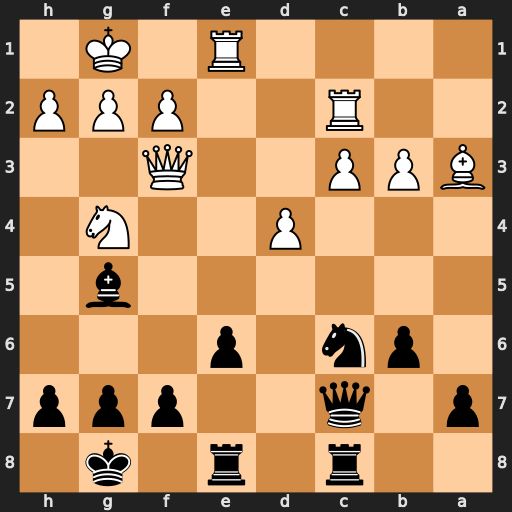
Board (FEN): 2r1r1k1/p1q2ppp/1pn1p3/6b1/3P2N1/BPP2Q2/2R2PPP/4R1K1
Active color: b
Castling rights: -
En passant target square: -
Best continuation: Nxd4 cxd4 Qxc2